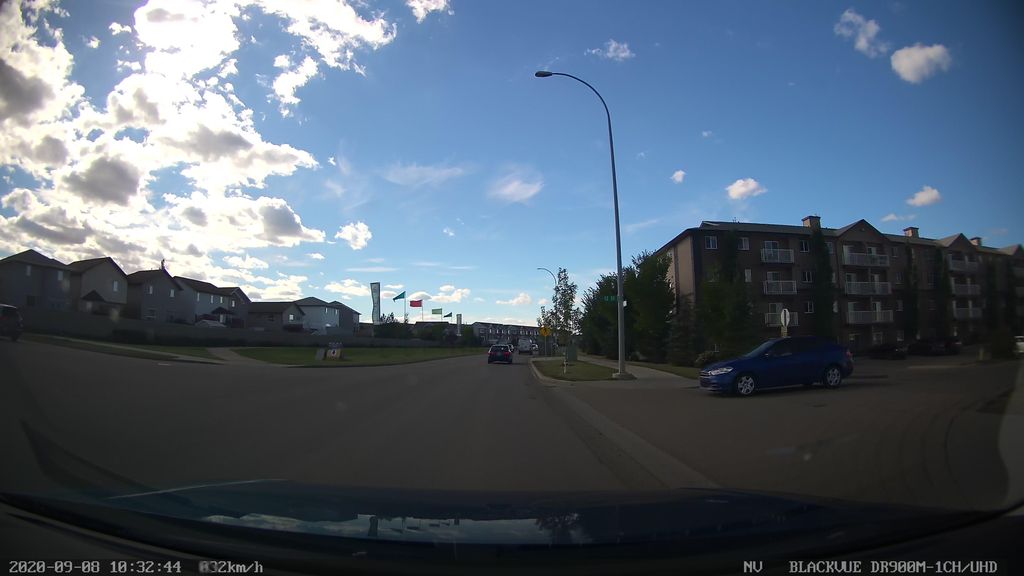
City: edmonton